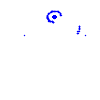
Particle: electron